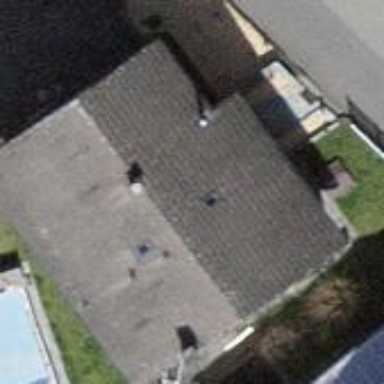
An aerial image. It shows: Simple and straightforward house.